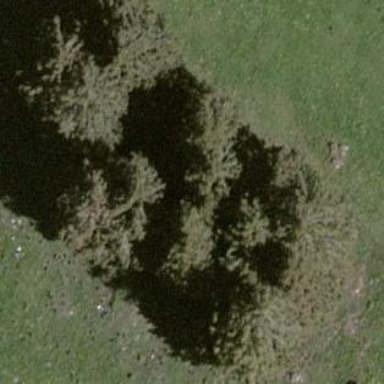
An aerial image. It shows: Forest area.